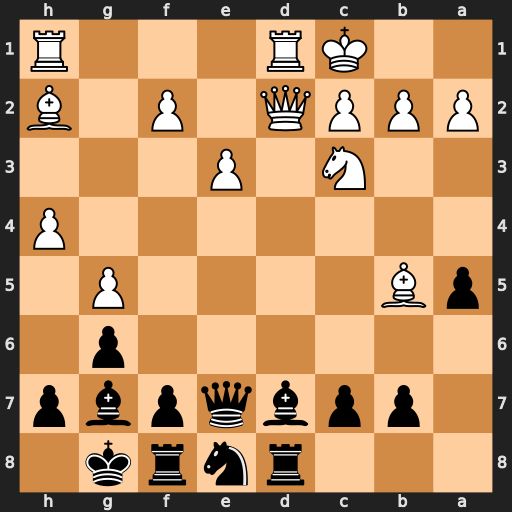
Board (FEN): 3rnrk1/1ppbqpbp/6p1/pB4P1/7P/2N1P3/PPPQ1P1B/2KR3R
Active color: b
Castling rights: -
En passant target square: -
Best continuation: Bxc3 Qxc3 Bxb5 Rxd8 Qxd8